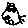
Label: bird